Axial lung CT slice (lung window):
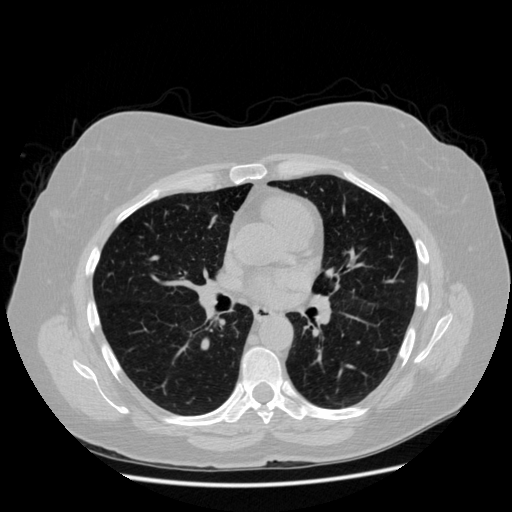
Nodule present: no